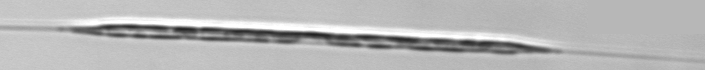
Label: Rhizosolenia